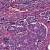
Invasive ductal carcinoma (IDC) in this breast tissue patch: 0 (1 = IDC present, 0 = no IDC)